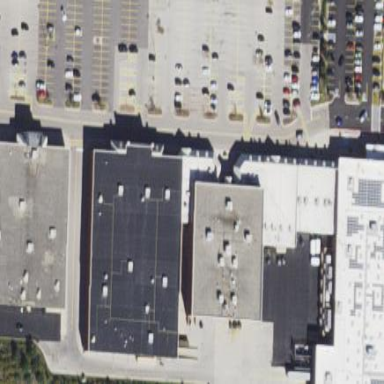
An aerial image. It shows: Cinema building.